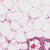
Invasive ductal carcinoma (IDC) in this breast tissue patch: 0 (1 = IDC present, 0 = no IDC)